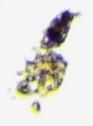
Label: Detritus